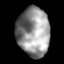
Tissue: lung
Cell type: Myeloid cells
Senescence score: 0.2093
Nuclear area (px): 1558
Mean DAPI intensity: 147.522